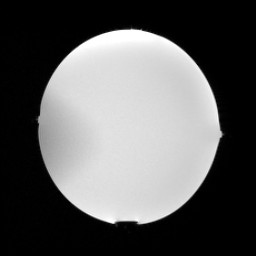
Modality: T1w
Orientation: sagittal
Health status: healthy
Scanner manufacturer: siemens
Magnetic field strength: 3 T
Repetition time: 2.3 s
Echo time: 0.00285 s